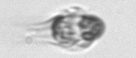
Label: Mesodinium